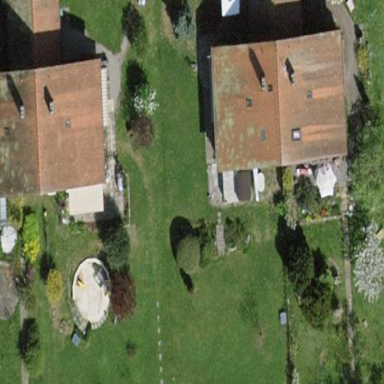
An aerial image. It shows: Garden enclosed by fence.